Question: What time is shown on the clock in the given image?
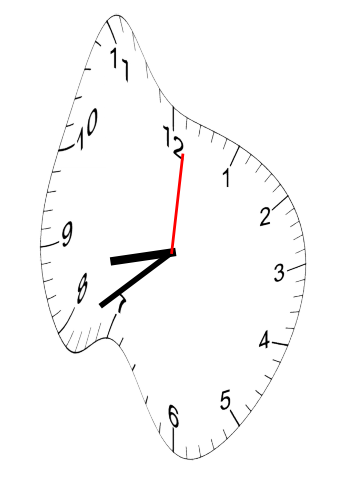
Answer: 08:39:01